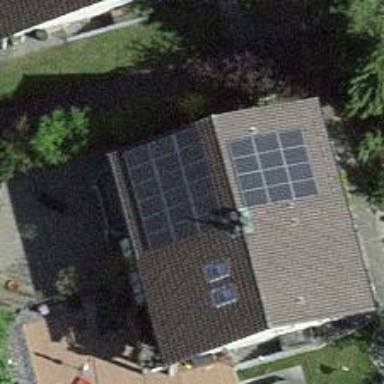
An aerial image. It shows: Solar power generator using photovoltaic panels.